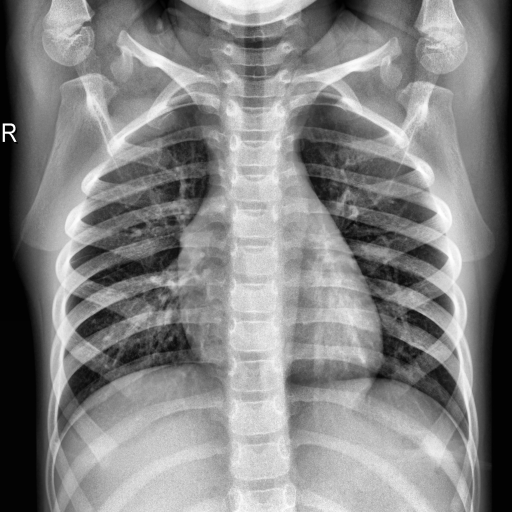
Finding: NORMAL